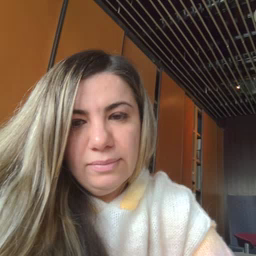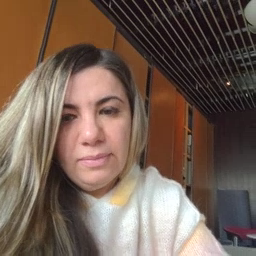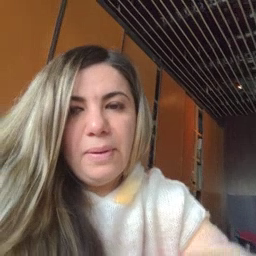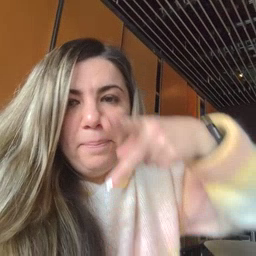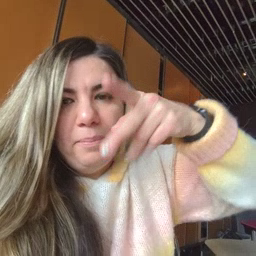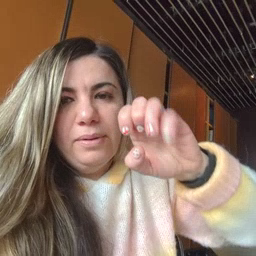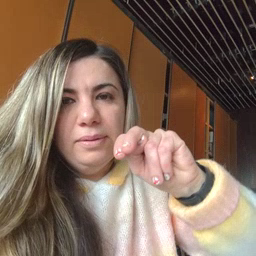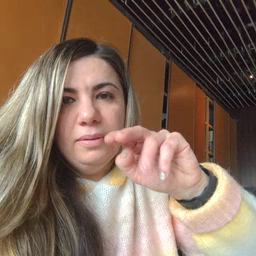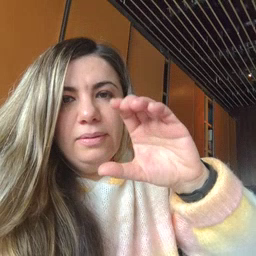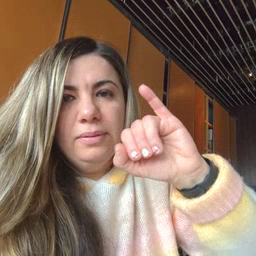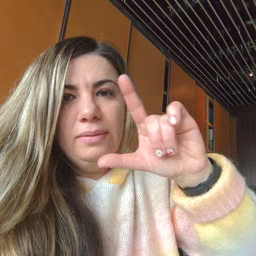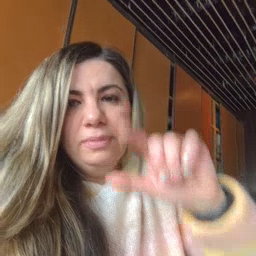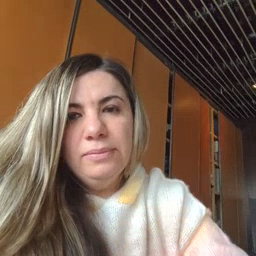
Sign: pencil